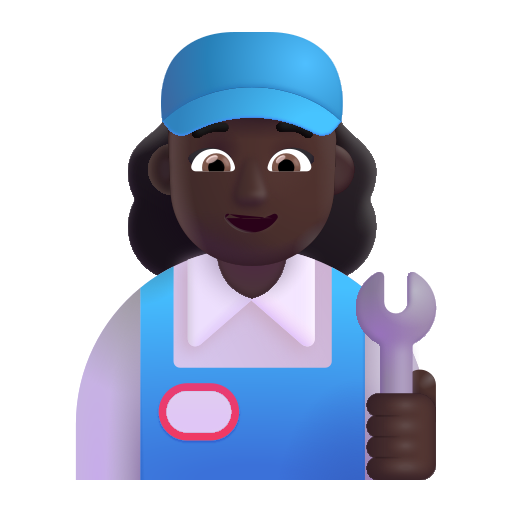
woman mechanic color dark